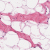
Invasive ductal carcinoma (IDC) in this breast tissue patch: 0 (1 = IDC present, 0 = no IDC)